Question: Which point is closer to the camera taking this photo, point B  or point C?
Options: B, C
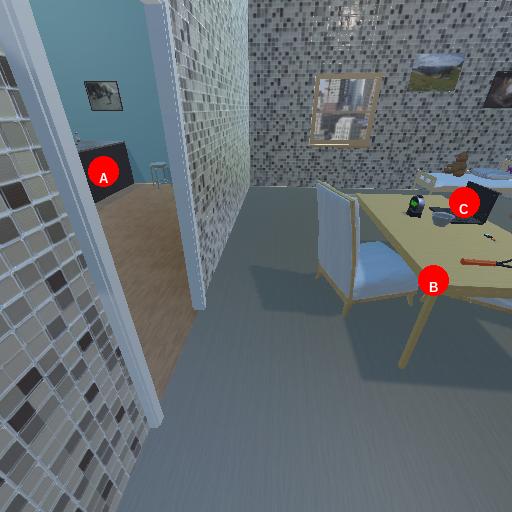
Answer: B